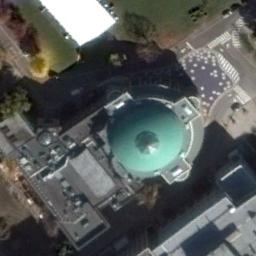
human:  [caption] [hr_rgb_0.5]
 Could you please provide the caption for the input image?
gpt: There is a church with a blue circular roof on the open place .

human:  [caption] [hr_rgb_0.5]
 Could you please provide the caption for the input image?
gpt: A green round-roofed church surrounded by buildings, Roads and cars .

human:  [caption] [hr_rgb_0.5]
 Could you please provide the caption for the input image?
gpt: The church with a green circular pointed tower and the rest of the church has some gray roofs .

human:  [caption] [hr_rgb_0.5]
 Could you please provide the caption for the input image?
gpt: This is a church with a wood behind it .

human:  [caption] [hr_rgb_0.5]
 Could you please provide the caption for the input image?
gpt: A church with a green dome beside gray buildings .